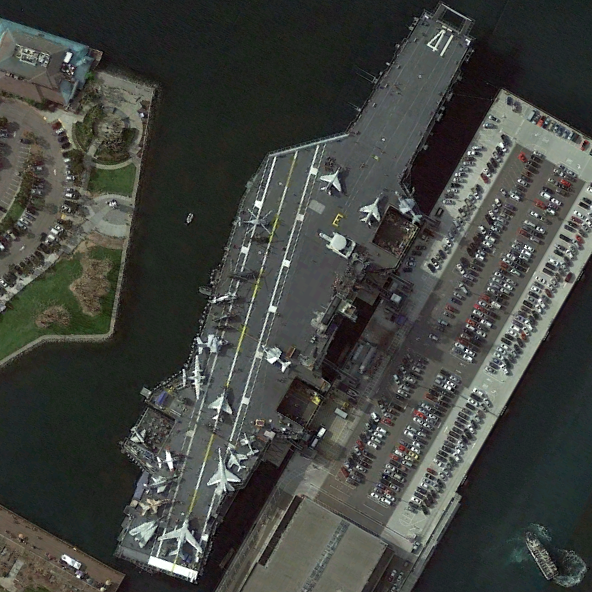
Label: aircraft_carrier